Field crop: maize
Growth stage: 2
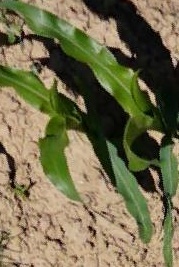
Species: maize